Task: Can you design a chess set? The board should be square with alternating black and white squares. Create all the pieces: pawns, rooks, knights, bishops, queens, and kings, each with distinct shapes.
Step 2842:
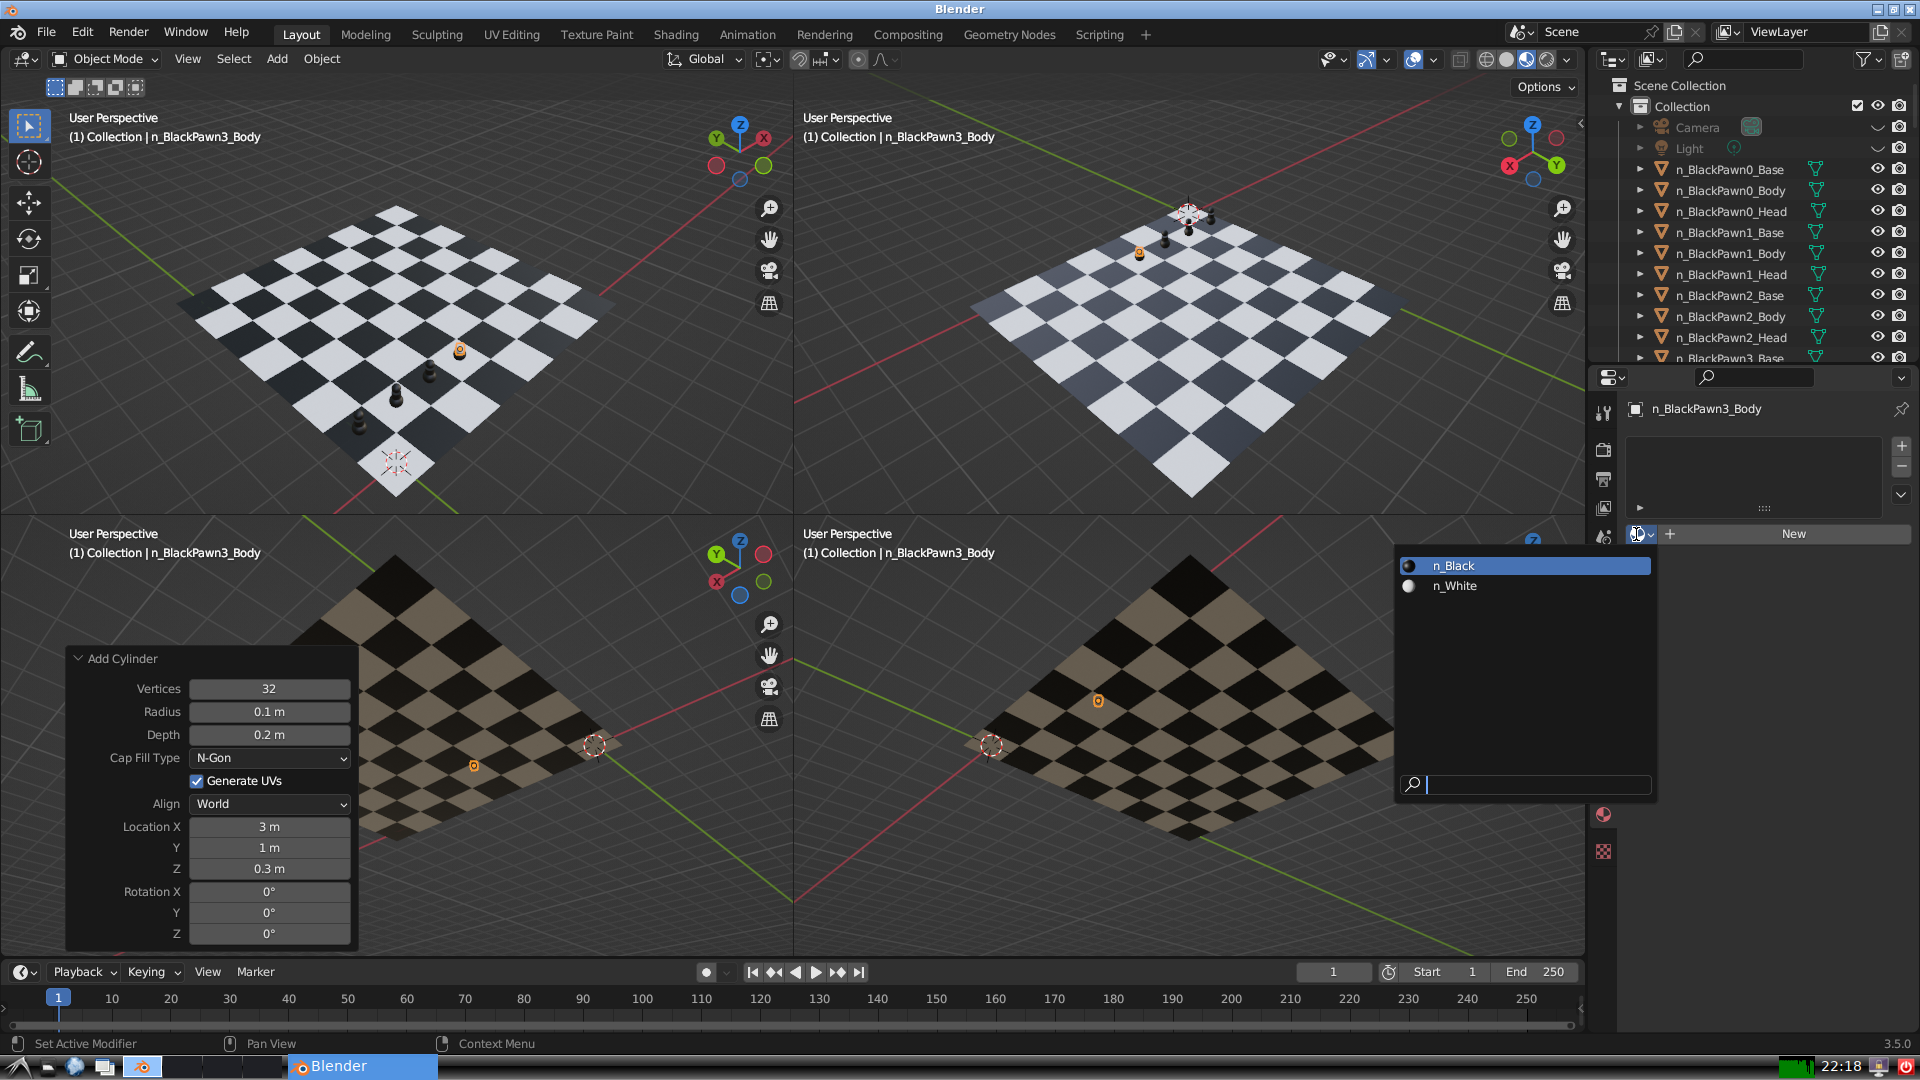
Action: input_text: n_Black